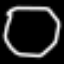
Label: octagon